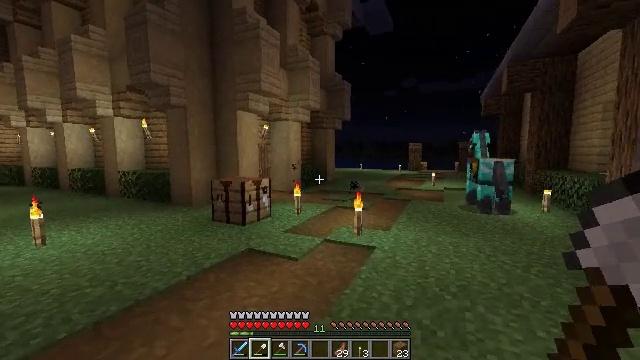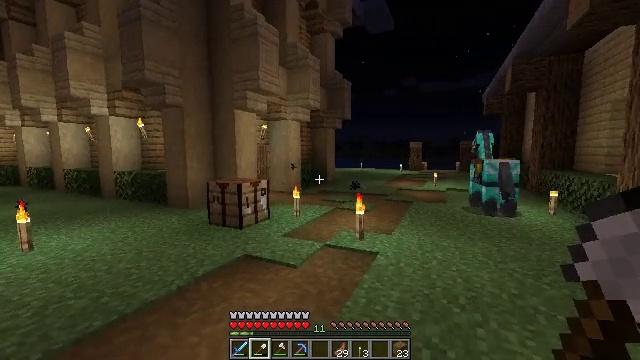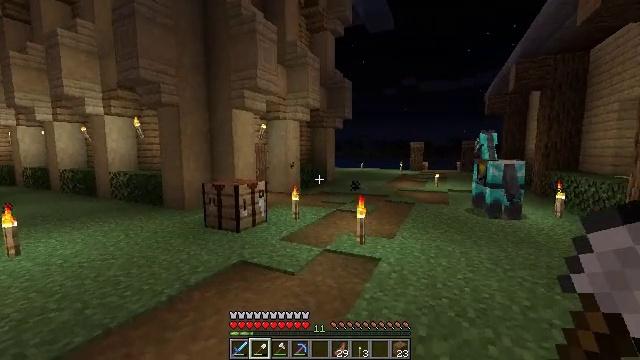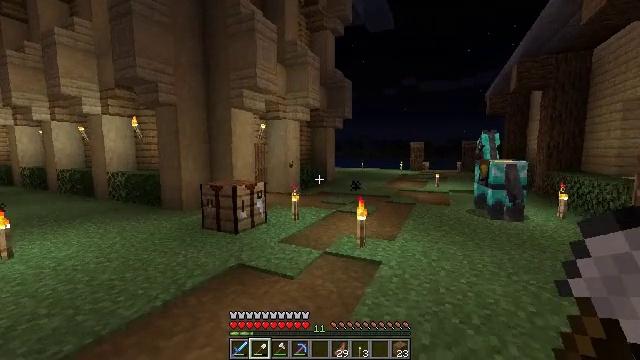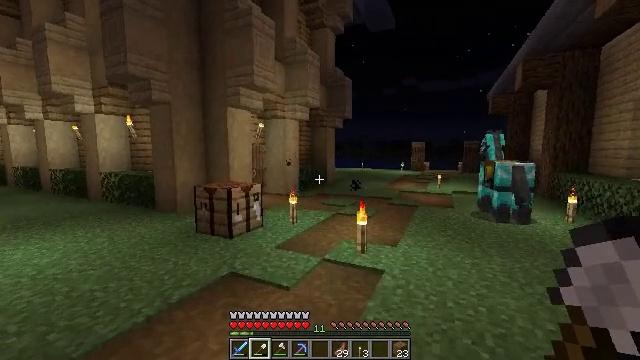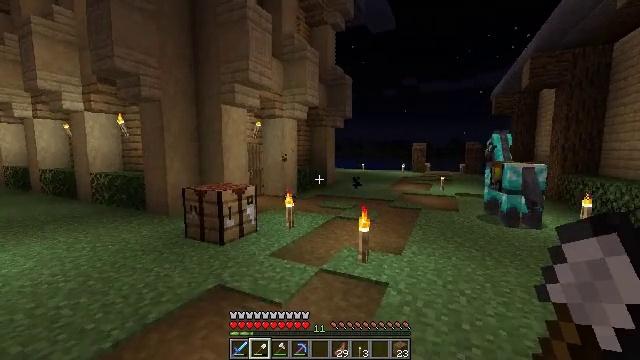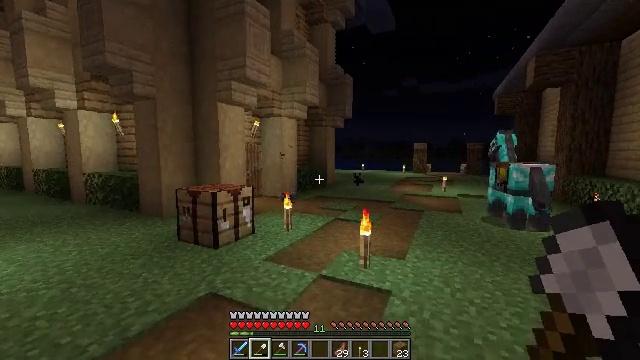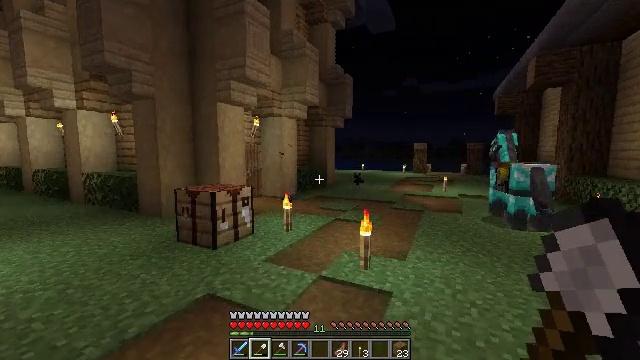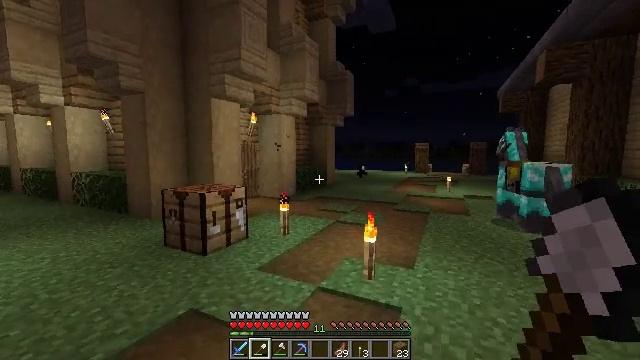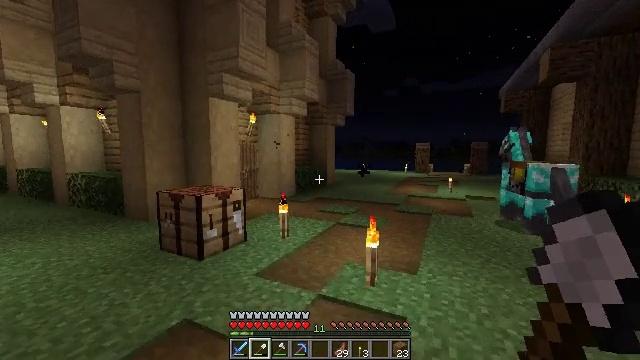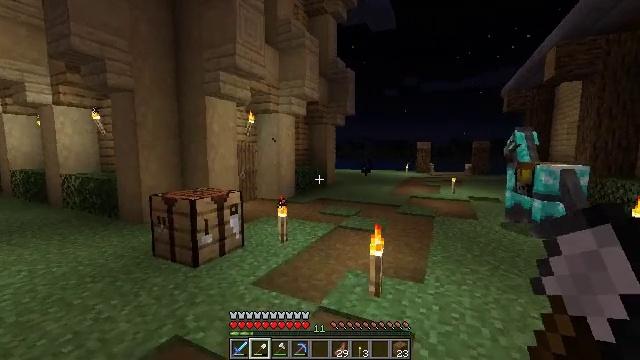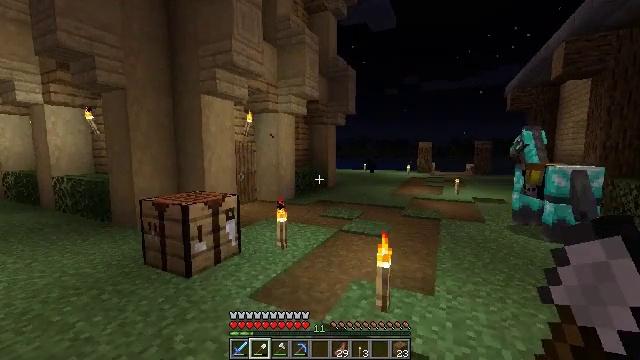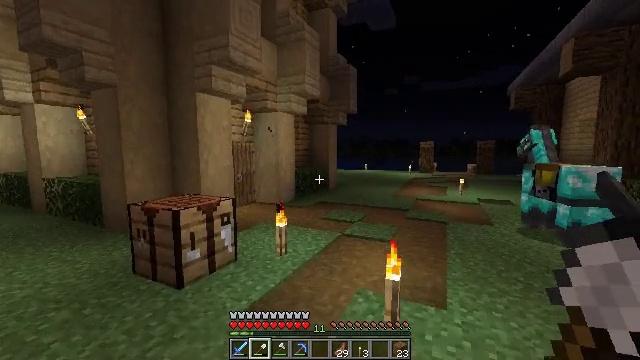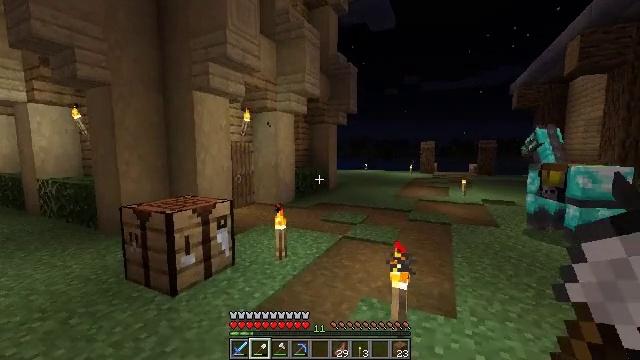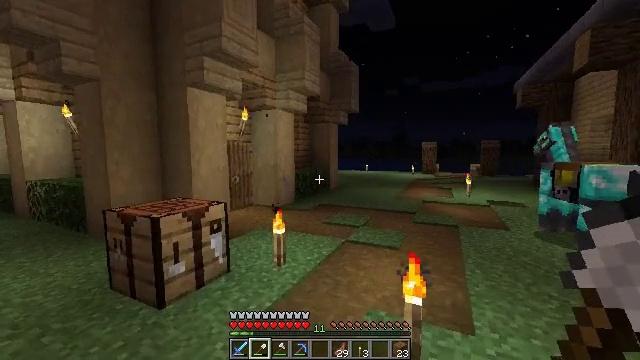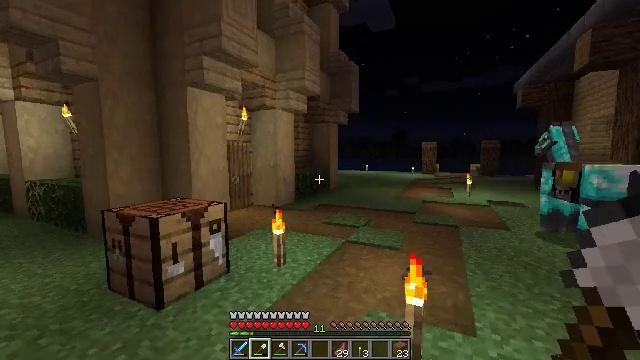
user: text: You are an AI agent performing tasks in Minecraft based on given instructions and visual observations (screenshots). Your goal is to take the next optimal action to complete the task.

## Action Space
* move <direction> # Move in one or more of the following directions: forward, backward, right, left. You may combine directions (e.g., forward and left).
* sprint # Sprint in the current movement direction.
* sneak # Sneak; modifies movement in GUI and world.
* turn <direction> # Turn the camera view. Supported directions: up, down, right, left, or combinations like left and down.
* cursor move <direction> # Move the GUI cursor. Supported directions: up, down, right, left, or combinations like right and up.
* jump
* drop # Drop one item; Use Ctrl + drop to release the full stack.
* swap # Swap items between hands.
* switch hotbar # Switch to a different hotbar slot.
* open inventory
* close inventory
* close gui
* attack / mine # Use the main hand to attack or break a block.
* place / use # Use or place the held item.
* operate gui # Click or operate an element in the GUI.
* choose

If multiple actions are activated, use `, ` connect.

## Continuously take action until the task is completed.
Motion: motion action
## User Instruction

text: Break the birch leaves block.
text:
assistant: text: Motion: move forward
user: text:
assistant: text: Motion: move forward
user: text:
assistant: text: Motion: move forward
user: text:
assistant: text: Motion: move forward
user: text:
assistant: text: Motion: move forward
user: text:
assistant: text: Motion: move forward
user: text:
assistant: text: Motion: move forward
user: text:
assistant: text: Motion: move forward
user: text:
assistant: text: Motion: move forward
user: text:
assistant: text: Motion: move forward
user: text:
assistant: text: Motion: move forward
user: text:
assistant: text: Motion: move forward
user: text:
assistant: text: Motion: move forward
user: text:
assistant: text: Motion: move forward
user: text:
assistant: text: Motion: move forward
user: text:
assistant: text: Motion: move forward
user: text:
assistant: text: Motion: move forward
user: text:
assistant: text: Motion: move forward, turn right and up
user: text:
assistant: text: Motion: move forward, turn right and up
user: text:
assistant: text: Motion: move forward, turn right
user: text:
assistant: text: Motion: move forward, turn right
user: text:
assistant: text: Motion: move forward, turn right and down
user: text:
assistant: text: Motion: move forward, turn right and down
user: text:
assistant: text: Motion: move forward, turn right and down
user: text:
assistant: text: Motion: move forward and move left, turn right and down
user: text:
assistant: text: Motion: move forward and move left, turn right and down
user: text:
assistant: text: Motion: move forward and move left
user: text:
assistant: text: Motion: move forward and move left
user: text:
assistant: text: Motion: move forward and move left
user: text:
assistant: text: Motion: move forward and move left